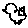
Label: bird